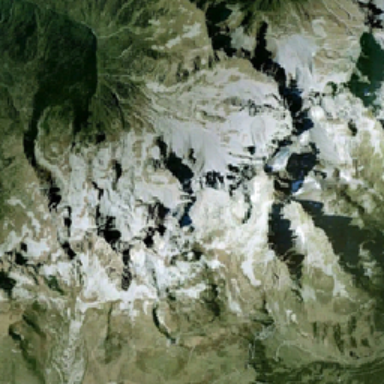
This is a couloured rugged mountain with green and grey .